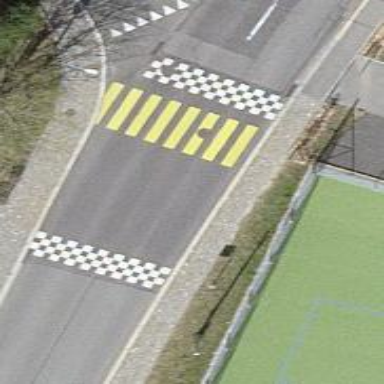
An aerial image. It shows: Uncontrolled zebra crossing with notable zebra markings.